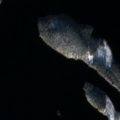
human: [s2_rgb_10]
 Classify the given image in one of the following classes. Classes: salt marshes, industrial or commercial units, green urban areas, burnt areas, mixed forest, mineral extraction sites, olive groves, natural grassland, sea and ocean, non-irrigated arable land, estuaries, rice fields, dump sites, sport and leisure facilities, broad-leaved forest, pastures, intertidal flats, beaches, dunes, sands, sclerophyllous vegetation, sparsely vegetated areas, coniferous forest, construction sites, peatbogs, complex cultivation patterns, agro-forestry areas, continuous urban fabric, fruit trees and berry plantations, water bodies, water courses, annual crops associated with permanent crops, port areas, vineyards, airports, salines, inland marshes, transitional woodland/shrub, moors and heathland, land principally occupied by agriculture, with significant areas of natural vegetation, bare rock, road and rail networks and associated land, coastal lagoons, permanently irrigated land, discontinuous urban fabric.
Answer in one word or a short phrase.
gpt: coniferous forest, water bodies